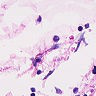
Metastatic tissue present: no